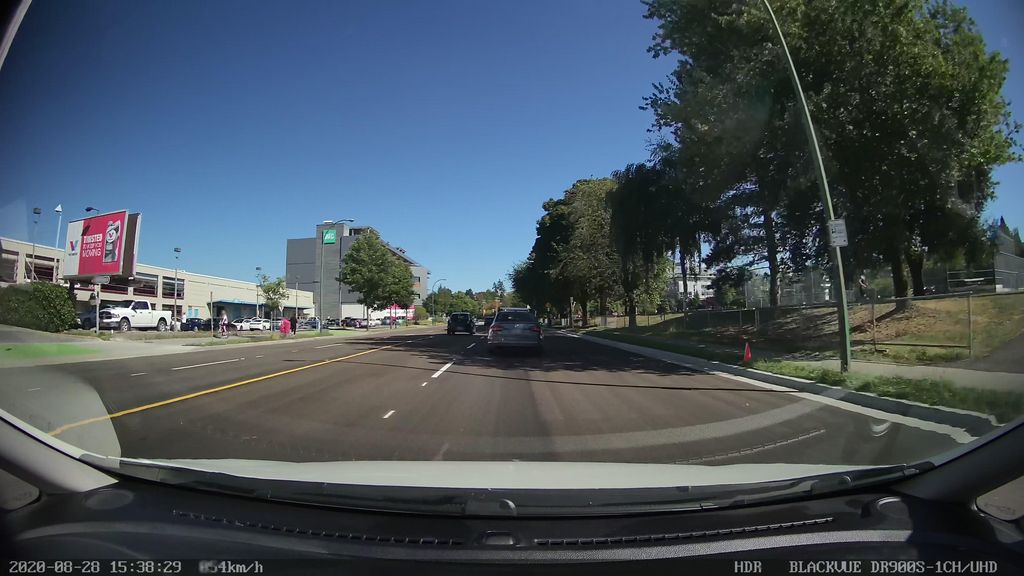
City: vancouver